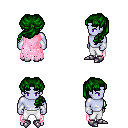
a pixel art fantasy rpg character, male body template, dark elf, purple skin, pink tattered cape, white pants, green princess hairstyle, white cloth bracers, metal boots, four views (front, back, left, right), 2x2 character sprite sheet, small pixel art, hard edges, no anti-aliasing